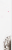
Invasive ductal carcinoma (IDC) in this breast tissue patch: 0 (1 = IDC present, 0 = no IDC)